Question: What I'm trying to do is as follows,
Business use-case : A backend service with SOAP binding required to expose as a RESTful service. Consumers require to get the responses from JSON using the same API.

I have gone through below links but didn't find them useful. Configurations are either not given or not working.
<URL>
<URL>
<URL>
I know the step what to be done but what I'm wondering is how that should be done in the ESB. Exact configurations.
Backend service with SOAP binding required to expose as a RESTful - WSO2 ESB?
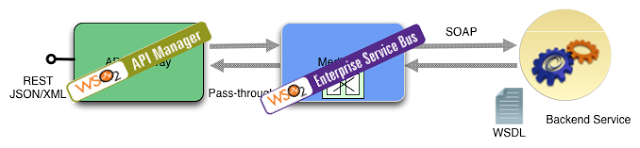
Answer: If you need to expose a SOAP Service and REST (POX or JSON), you can do it using ESB. You can create a API in ESB and does the mapping between JSON or POX to SOAP. There are samples available in the ESB documentation. Please check from <URL>. You do not need a API manager, if you just need to expose some REST API. You can do it using ESB as well and you do not need to use API Manager.